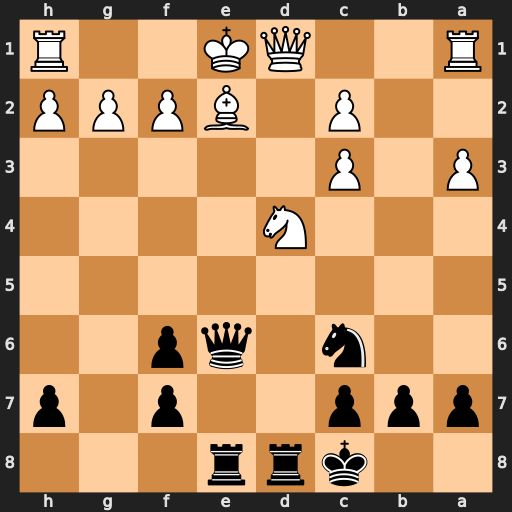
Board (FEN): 2krr3/ppp2p1p/2n1qp2/8/3N4/P1P5/2P1BPPP/R2QK2R
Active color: b
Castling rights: KQ
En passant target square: -
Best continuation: Nxd4 cxd4 Rxd4 O-O Rxd1